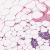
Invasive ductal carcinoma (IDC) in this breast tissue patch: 1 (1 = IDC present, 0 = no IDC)